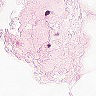
Metastatic tissue present: no